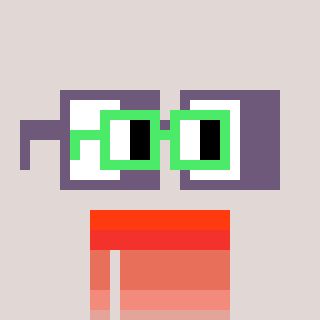
a pixel art character with square light green glasses, a glasses-shaped head and a cold-colored body on a warm background